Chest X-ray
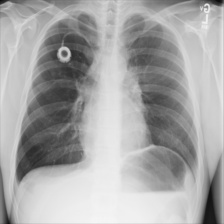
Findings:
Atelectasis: negative
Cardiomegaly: negative
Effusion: positive
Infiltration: negative
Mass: negative
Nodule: negative
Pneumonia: negative
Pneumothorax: negative
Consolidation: negative
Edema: negative
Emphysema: negative
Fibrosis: negative
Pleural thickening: negative
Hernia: negative